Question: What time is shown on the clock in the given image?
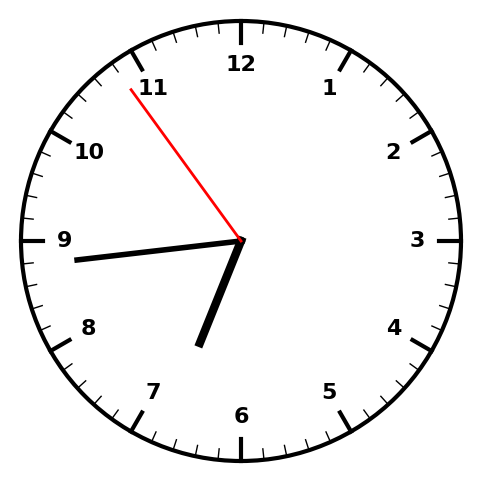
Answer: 06:43:54